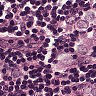
Metastatic tissue present: yes